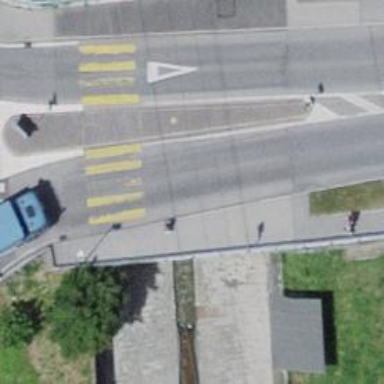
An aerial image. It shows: Kerb barrier.